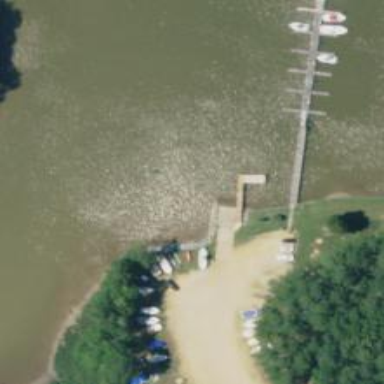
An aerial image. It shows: Slipway on leisure land.